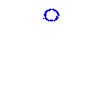
Particle: kaon